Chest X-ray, PA view. Patient: 32 years old, sex M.
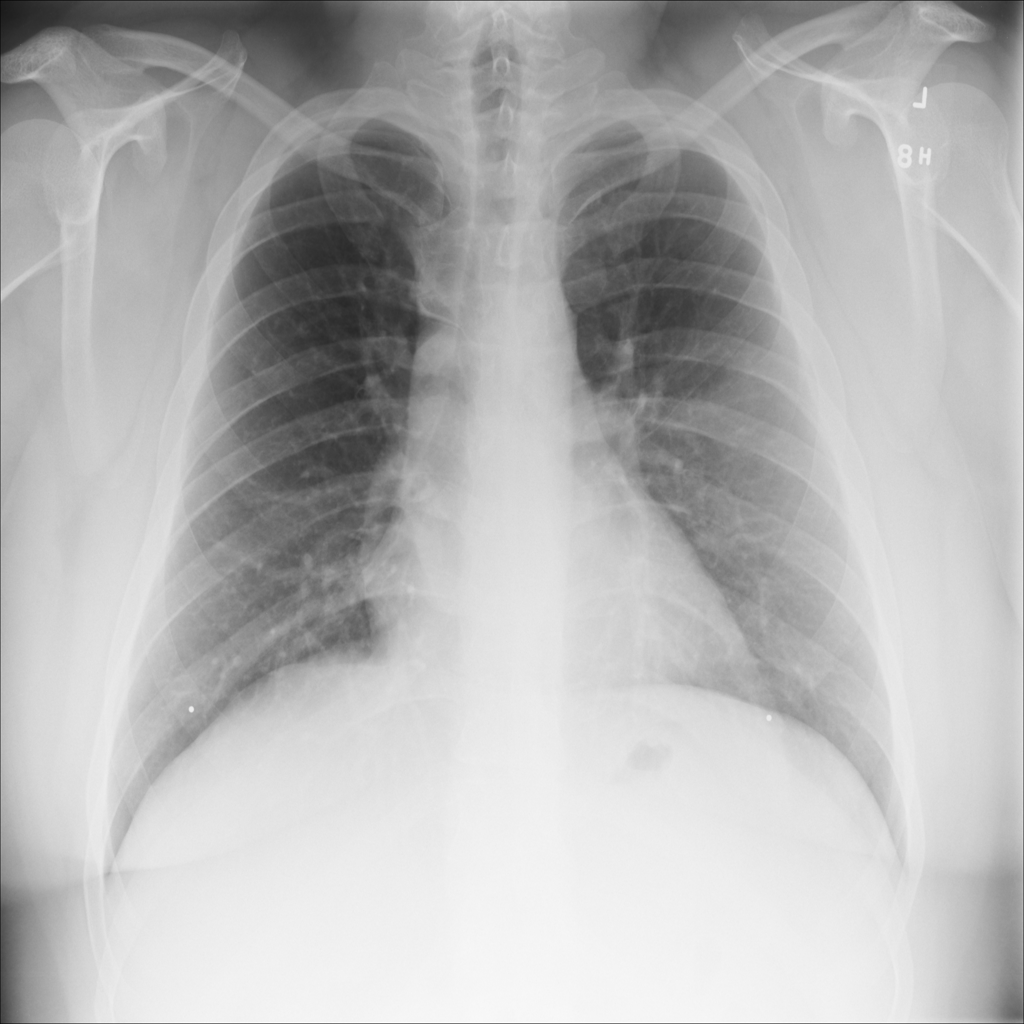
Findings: No Finding